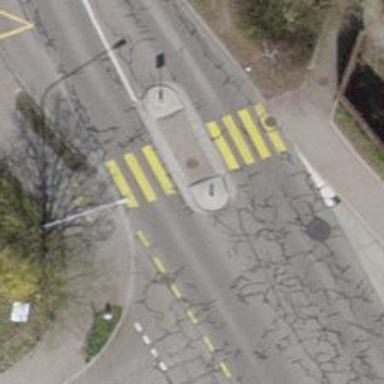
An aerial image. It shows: Asphalt footway with marked crossing.